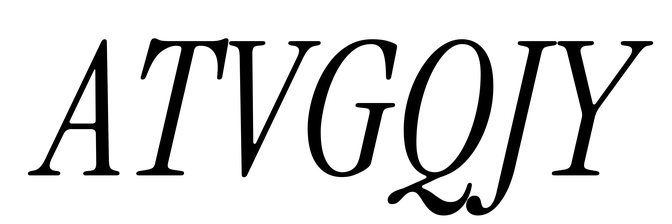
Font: InstrumentSerif-Italic